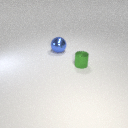
large blue metal sphere to the left of small green metal cylinder